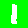
Digit: 1